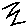
Label: zigzag